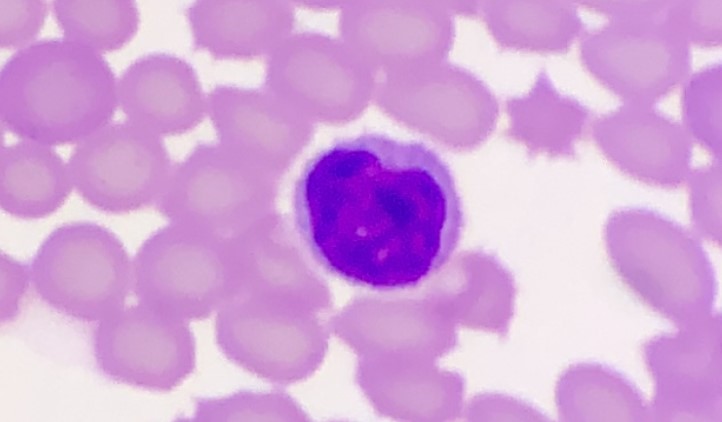
White blood cell type: Lymphocyte